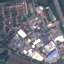
Label: Industrial